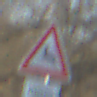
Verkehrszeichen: WildwechselRechts
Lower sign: Entfernungsangaben1
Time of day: MorningAfternoon
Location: Outdoor (Nature)
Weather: Clear
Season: NotSpecified
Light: Natural